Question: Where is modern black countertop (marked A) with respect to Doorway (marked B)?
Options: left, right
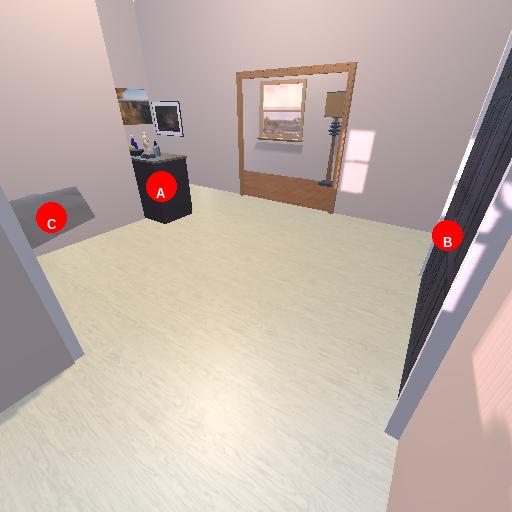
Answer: left